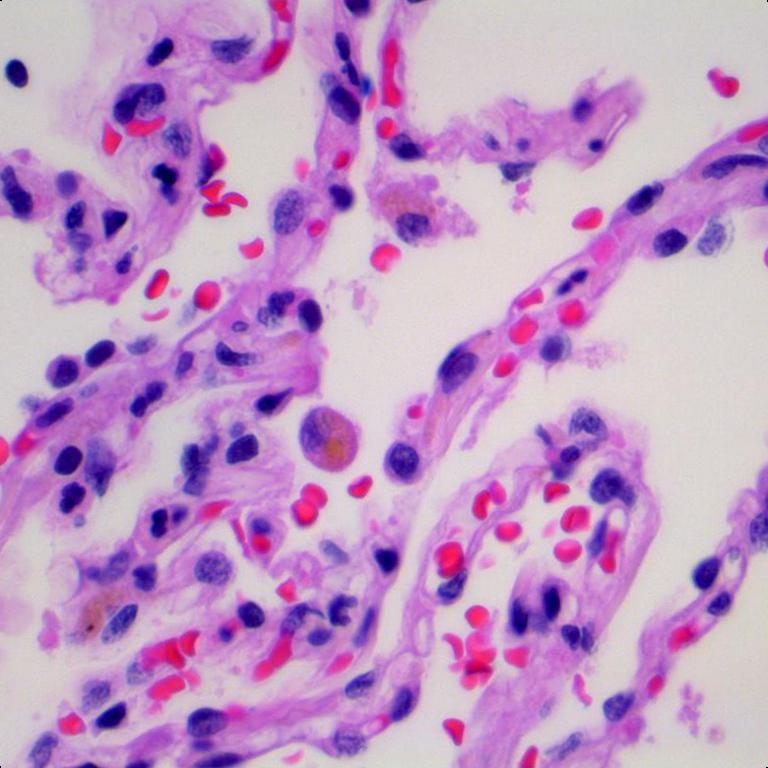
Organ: lung
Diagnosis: benign